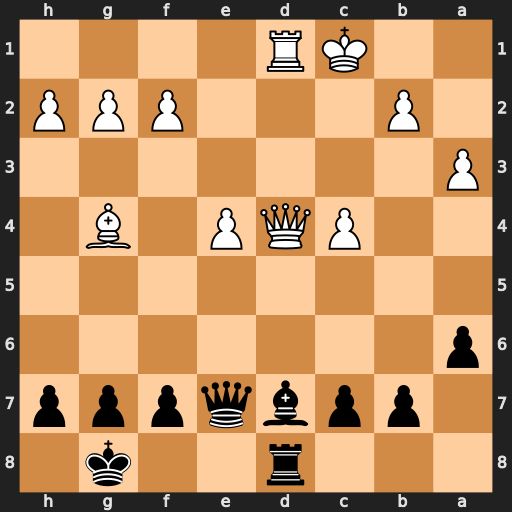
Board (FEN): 3r2k1/1ppbqppp/p7/8/2PQP1B1/P7/1P3PPP/2KR4
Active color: b
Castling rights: -
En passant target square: -
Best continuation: Qg5+ Rd2 Qxg4